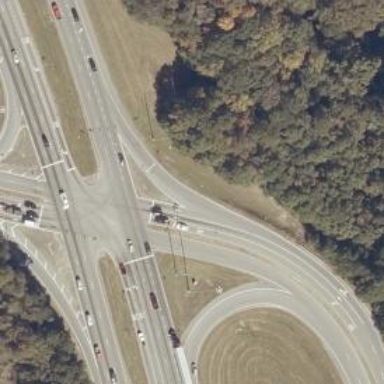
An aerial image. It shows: Trunk link highway.